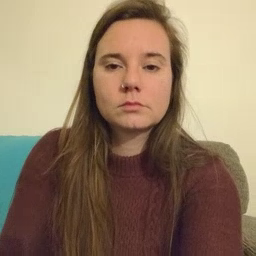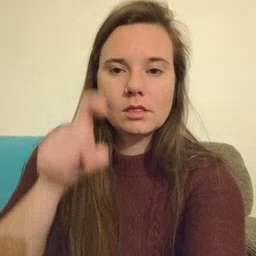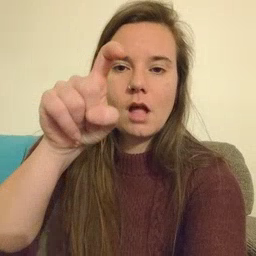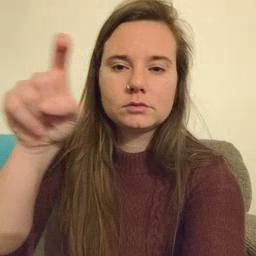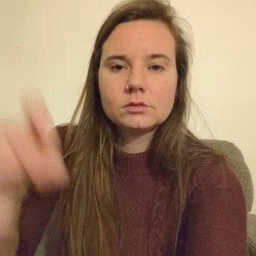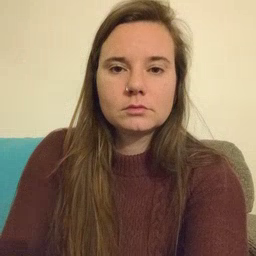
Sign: closet